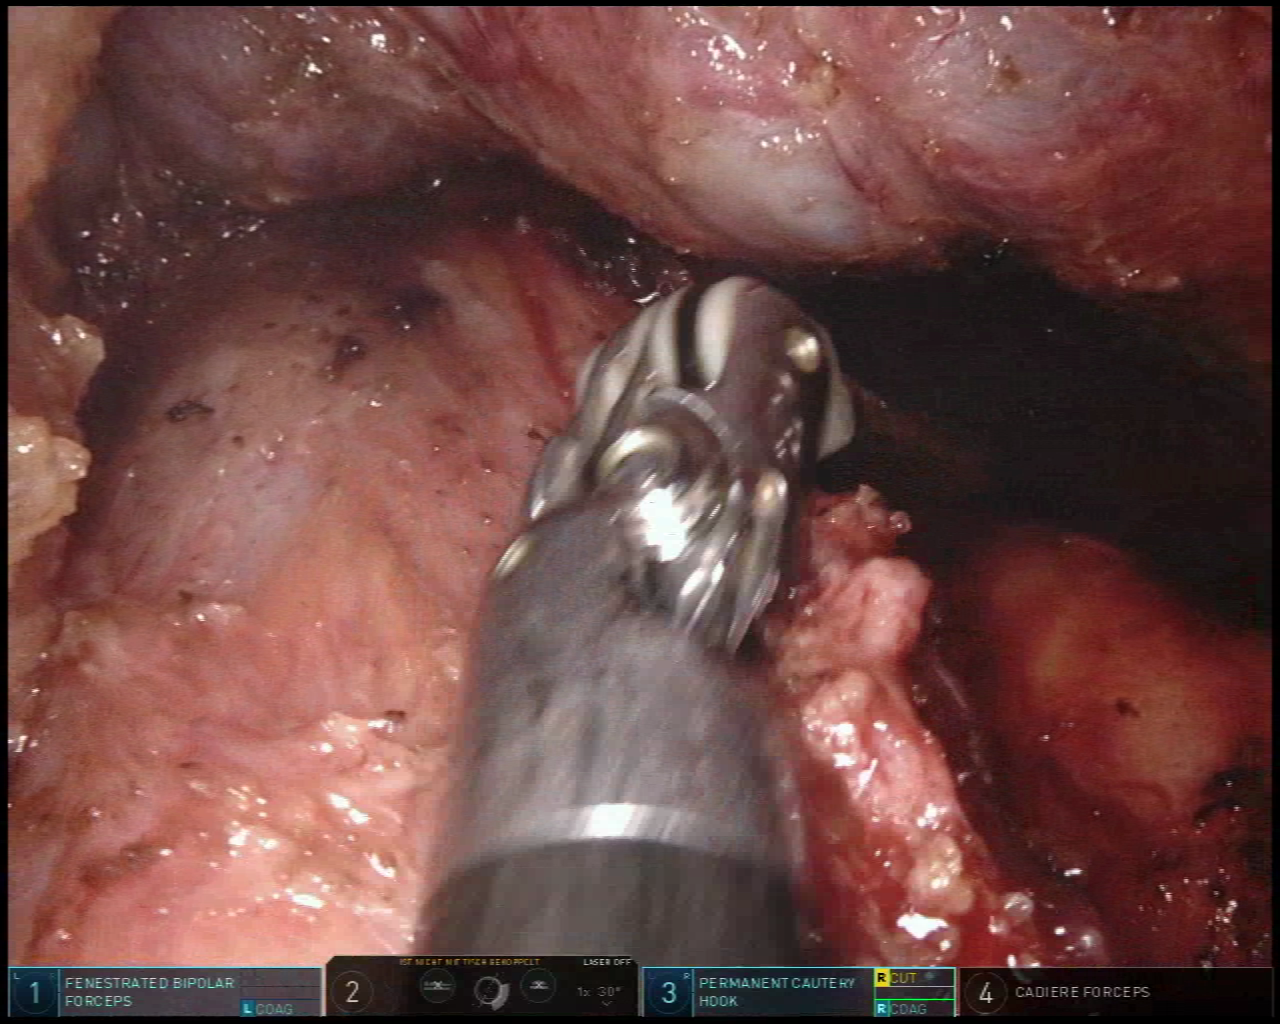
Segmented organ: vesicular_glands
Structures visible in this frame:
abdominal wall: no
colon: no
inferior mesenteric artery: no
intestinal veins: no
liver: no
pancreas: no
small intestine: no
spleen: no
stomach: no
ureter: no
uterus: no
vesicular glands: yes